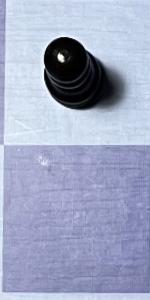
Label: Empty